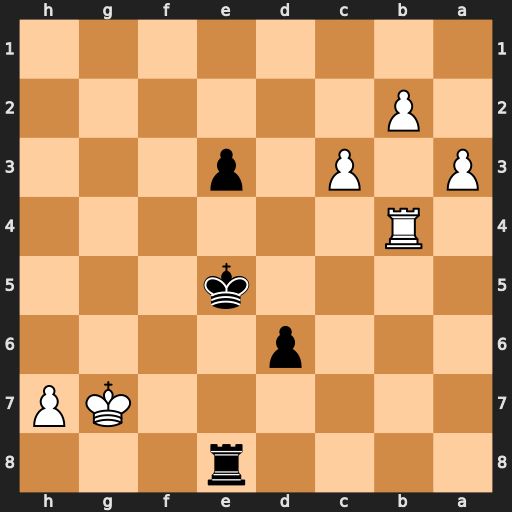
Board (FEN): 4r3/6KP/3p4/4k3/1R6/P1P1p3/1P6/8
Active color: b
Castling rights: -
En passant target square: -
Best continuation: e2 h8=Q Rxh8